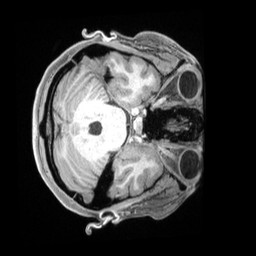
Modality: T1w
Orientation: axial
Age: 20
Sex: female
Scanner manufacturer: siemens
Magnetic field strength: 3 T
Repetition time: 2.4 s
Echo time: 0.00226 s